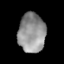
Tissue: lung
Cell type: Fibroblasts
Senescence score: 0.1331
Nuclear area (px): 1039
Mean DAPI intensity: 146.032